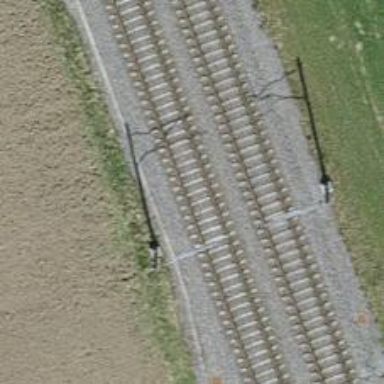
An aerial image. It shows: Railway bridge with electrified contact line. There is one track on the bridge.